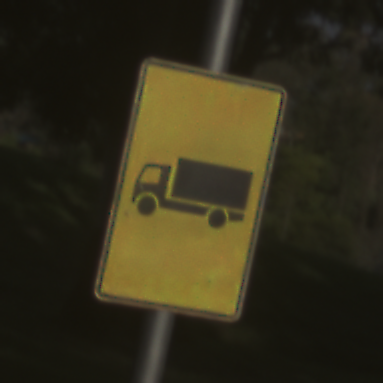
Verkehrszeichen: KFZZulaessigeGesamtmasse3Komma5TOhnePfeilsymbol
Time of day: MorningAfternoon
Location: Outdoor (Nature)
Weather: Clear
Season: NotSpecified
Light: Natural